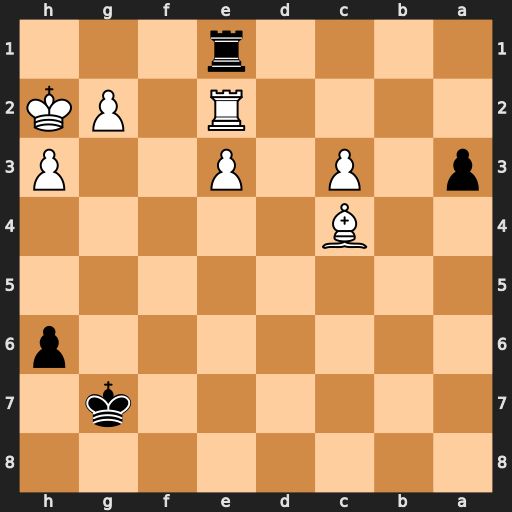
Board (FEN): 8/6k1/7p/8/2B5/p1P1P2P/4R1PK/4r3
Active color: b
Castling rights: -
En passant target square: -
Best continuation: Rxe2 Bxe2 a2